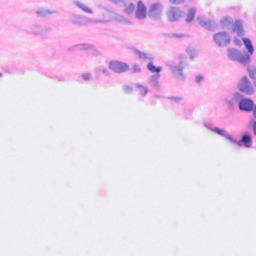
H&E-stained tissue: Breast